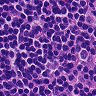
Metastatic tissue present: no